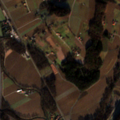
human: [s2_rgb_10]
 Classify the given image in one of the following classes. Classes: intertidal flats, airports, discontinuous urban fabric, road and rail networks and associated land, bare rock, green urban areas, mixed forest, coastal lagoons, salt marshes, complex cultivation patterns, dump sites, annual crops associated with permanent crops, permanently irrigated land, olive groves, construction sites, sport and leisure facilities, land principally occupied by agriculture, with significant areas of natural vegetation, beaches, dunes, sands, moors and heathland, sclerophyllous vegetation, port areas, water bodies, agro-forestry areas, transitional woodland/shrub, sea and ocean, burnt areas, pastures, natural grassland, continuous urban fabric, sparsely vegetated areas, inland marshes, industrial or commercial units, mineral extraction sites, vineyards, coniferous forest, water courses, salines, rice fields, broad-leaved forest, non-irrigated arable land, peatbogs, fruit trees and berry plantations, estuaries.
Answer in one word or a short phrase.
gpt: non-irrigated arable land, complex cultivation patterns, broad-leaved forest, mixed forest